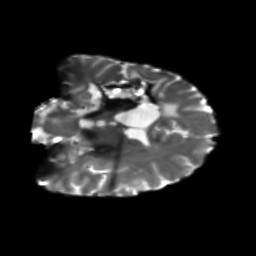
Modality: T2w
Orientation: coronal
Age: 44
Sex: female
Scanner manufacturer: siemens
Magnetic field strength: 3 T
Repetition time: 5.47 s
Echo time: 0.0854 s